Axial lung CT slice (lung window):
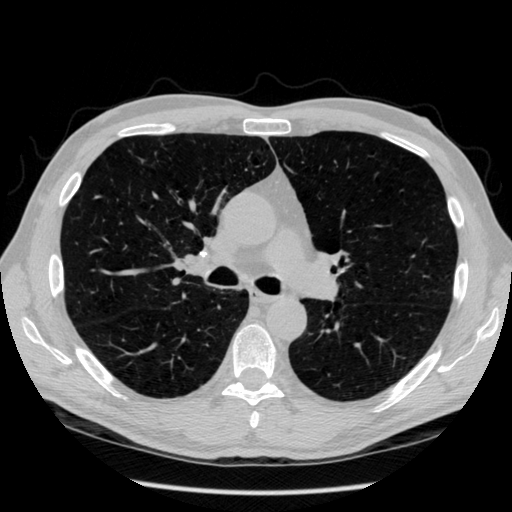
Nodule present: no